Interaction volume radius: 10 \u00c5
Interaction volume height: 15 \u00c5
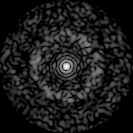
Disorder parameter: 0.8409